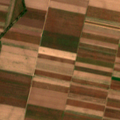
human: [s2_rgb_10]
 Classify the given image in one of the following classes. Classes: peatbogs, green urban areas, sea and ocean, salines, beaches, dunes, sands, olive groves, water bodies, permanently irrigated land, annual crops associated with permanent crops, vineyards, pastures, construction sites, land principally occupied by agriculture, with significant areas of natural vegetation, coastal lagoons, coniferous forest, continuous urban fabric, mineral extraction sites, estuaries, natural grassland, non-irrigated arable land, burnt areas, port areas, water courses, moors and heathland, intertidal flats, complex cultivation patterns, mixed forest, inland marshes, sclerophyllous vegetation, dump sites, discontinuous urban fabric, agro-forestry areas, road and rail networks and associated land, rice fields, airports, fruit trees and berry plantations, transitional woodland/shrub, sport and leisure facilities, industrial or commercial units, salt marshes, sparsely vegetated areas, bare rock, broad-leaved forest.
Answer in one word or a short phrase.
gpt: non-irrigated arable land